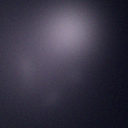
Screen state: off